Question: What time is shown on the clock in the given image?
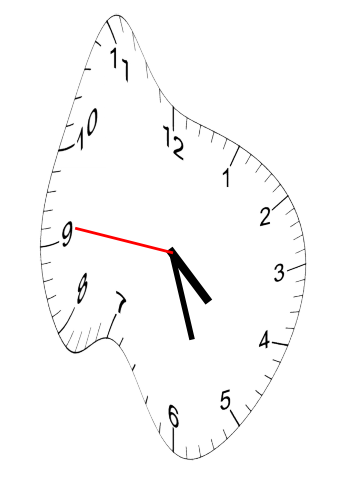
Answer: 04:26:46